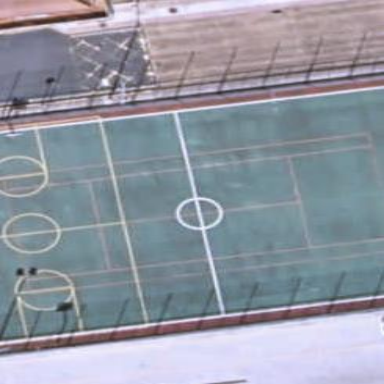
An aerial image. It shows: Soccer pitch for leisureland activities.